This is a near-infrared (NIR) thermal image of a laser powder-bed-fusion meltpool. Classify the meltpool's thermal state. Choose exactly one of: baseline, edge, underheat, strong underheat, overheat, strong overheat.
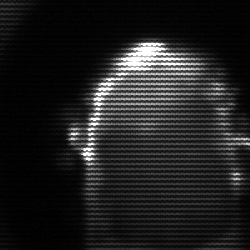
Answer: baseline